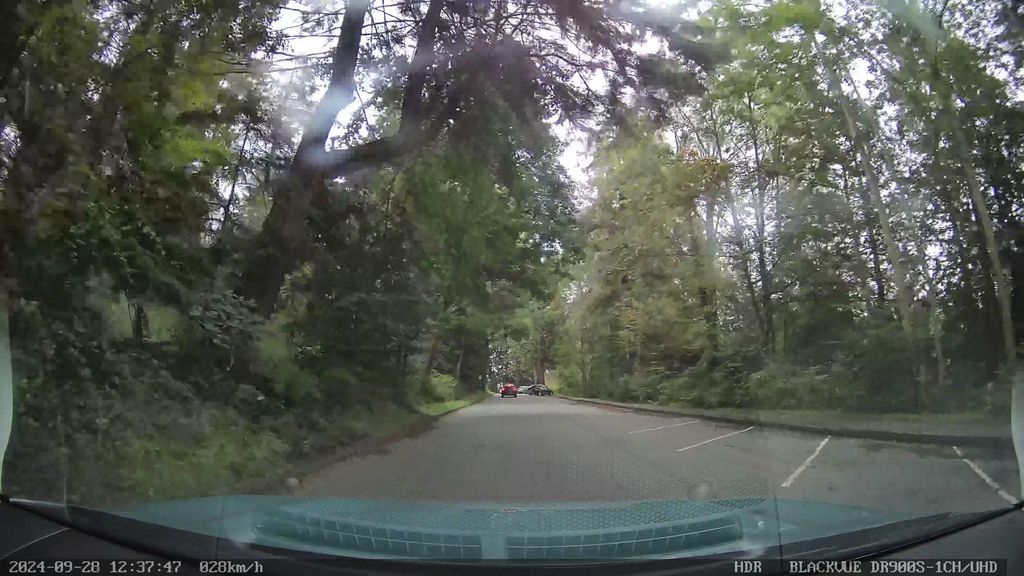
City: vancouver